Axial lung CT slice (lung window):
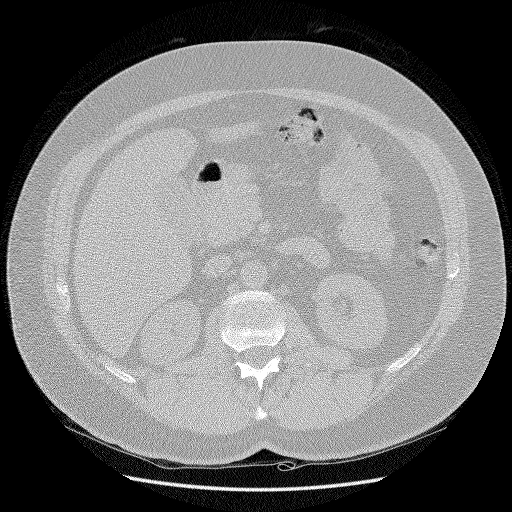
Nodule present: no